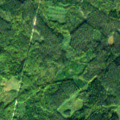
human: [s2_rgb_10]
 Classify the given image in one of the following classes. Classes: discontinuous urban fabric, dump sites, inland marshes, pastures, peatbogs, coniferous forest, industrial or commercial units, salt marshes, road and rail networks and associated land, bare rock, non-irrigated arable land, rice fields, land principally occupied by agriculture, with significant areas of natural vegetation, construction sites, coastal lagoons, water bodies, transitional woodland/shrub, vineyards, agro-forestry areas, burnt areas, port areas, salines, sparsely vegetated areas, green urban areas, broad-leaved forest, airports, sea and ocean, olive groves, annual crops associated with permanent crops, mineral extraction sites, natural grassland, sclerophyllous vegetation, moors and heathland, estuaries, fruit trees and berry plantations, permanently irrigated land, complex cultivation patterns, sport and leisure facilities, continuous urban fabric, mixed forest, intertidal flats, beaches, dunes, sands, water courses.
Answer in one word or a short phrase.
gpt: coniferous forest, mixed forest